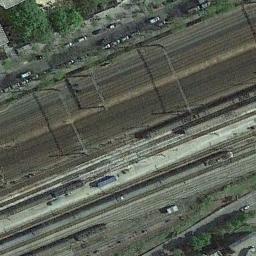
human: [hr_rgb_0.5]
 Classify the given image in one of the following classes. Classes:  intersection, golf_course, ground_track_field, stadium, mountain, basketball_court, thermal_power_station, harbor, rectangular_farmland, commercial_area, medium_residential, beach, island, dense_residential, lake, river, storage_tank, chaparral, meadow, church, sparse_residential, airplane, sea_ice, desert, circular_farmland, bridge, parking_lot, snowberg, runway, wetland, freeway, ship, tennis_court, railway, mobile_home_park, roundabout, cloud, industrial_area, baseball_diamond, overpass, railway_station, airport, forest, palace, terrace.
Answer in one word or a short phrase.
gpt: railway